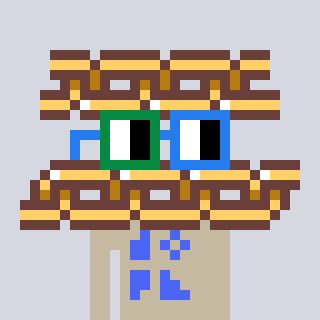
a pixel art character with square green and blue glasses, a chain-shaped head and a bege-colored body on a cool background